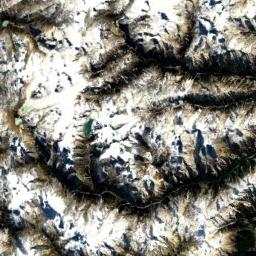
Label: snowberg